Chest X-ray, PA view. Patient: 63 years old, sex M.
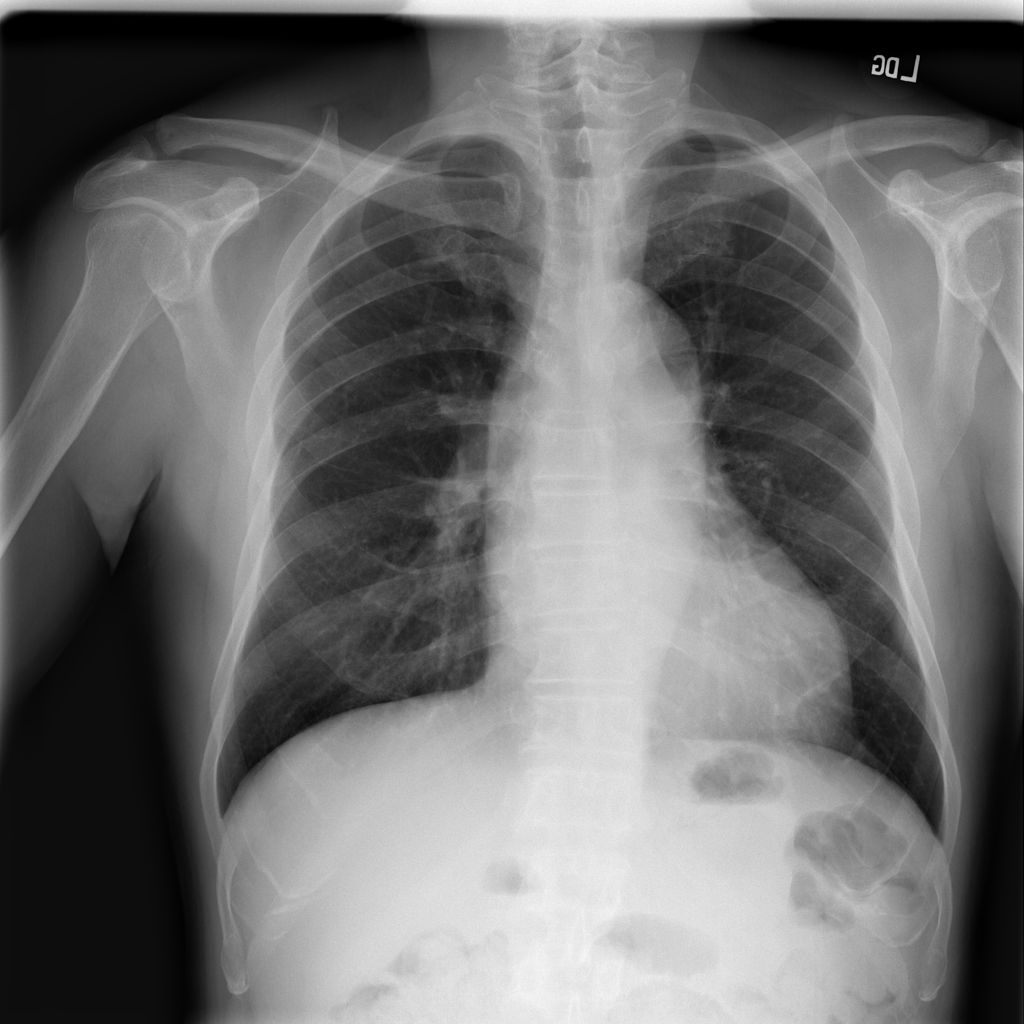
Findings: No Finding